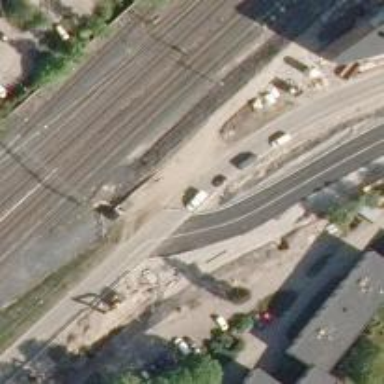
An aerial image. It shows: Tram crossing on the railway.